Interaction volume radius: 5 \u00c5
Interaction volume height: 20 \u00c5
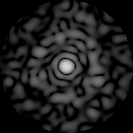
Disorder parameter: 0.8235